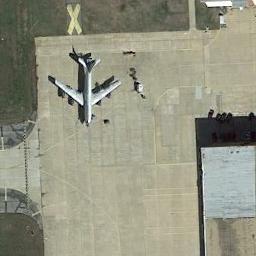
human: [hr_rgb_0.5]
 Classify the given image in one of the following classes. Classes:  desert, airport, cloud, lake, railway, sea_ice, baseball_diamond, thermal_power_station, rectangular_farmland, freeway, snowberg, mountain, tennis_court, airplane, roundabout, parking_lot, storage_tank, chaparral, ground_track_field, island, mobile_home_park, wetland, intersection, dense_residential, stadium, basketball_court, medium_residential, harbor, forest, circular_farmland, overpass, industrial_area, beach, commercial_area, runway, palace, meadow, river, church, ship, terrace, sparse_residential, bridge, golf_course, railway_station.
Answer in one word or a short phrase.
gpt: airplane